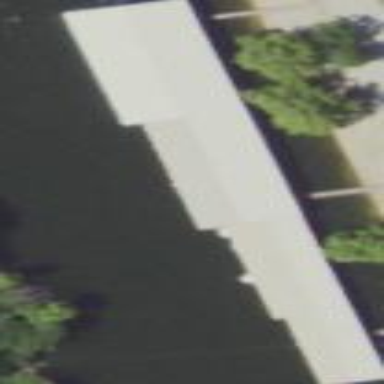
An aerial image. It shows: Building used for boat storage.